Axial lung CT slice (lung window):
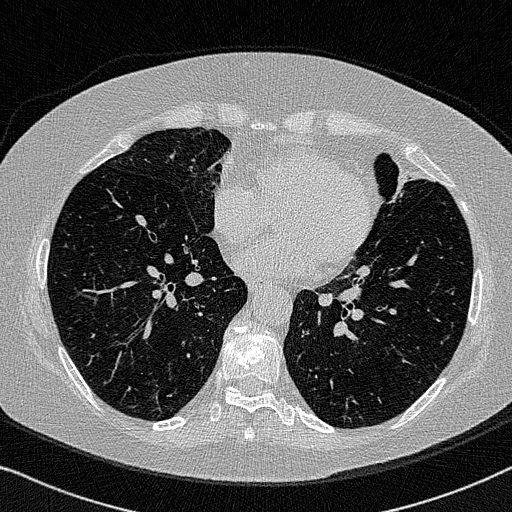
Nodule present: no